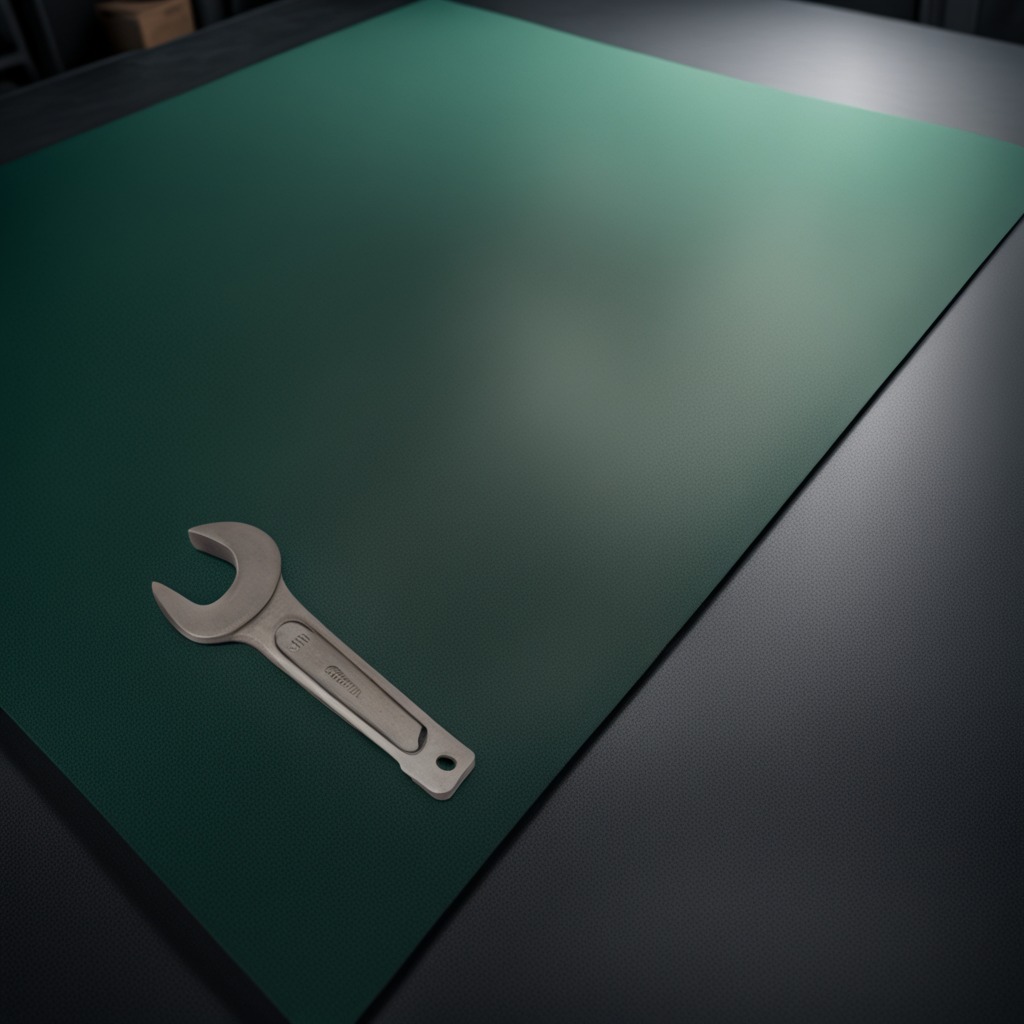
An wrench is lying on the clean granite tabletop covered with a green rubber mat inside a workshop at night dim ambient light soft shadows worn but beneath the mat.